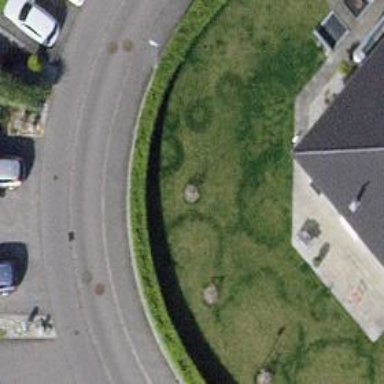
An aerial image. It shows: Hedge acting as barrier.